Question: In many wordpress blogs, we are seeing the code like below.

Now I want to put my code also like this? How to do it? is it belongs to any thrid party tool or is it in built comes with wordpress? When I copy and paste the code into blog it looking ugly. Please give me suggestion to make my blog more readable.
Thank you
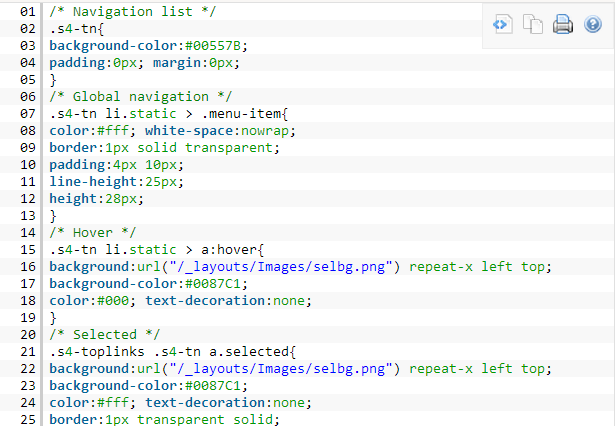
Answer: , you just include the following lines before your code.
'''
[sourcecode language="csharp"]
//your code comes here
[/sourcecode]
'''
Wordpress.com gives us the facility to avoid worrying about code highlighting. If your code is in between these blocks then it will automatically render as per the language you specified. It can support many languages.
Some of them are..
html
javascript
java
javafx
matlab (keywords only)
objc
perl
php
, you should should use the SyntaxHighlighter plugin: <URL>.
This is the plugin the WordPress team sourced to create this functionality on wordpress.com
For more information see this <URL>